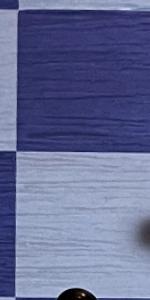
Label: Empty